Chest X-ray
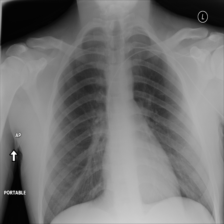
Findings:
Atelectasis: negative
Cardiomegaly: negative
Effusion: negative
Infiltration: negative
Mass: negative
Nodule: negative
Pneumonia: negative
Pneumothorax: negative
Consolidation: negative
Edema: negative
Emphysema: negative
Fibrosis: negative
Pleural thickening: negative
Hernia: negative